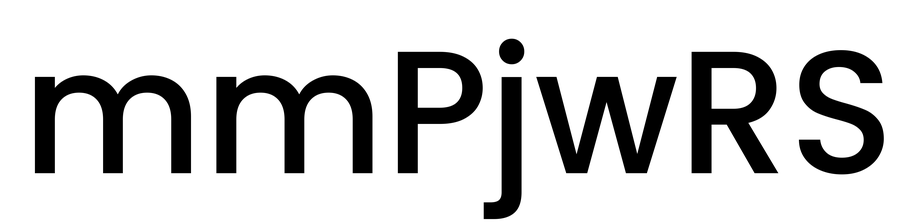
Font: Poppins-Medium